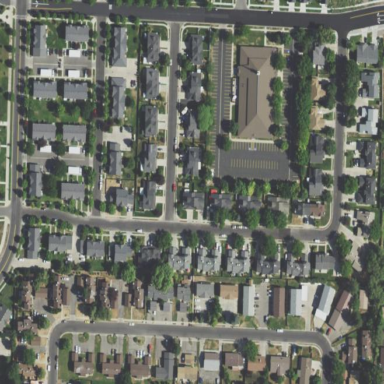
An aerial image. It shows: Residential area.